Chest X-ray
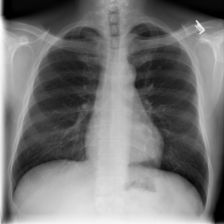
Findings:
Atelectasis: negative
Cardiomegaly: negative
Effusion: negative
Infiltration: negative
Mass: negative
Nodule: negative
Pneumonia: negative
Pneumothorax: negative
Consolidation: negative
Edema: negative
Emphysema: negative
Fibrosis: negative
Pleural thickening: negative
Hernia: negative